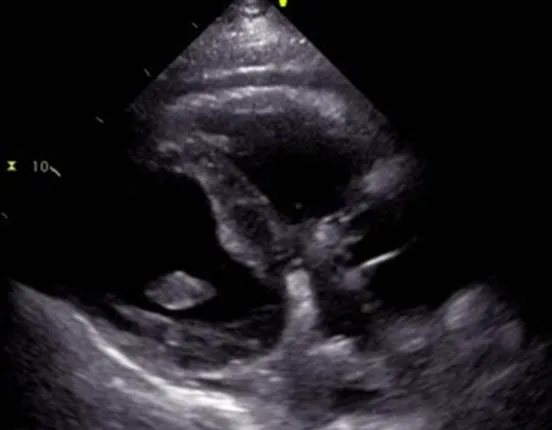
Image findings of TTE without significant demonstration of vegetations.
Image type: radiology (ultrasound)